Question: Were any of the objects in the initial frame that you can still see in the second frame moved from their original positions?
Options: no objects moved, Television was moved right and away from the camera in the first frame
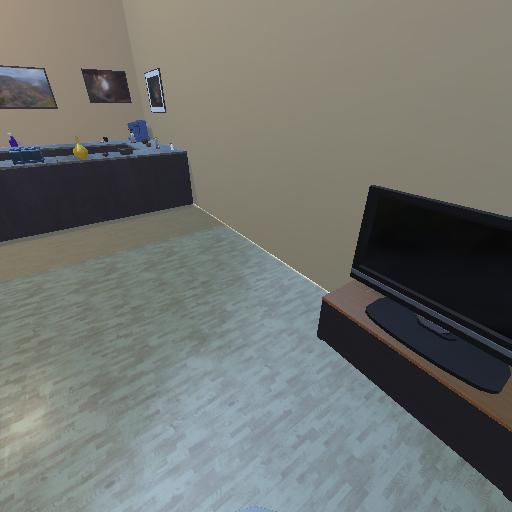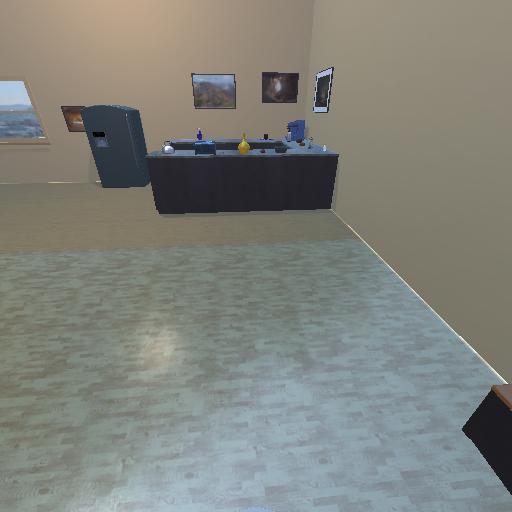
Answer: no objects moved